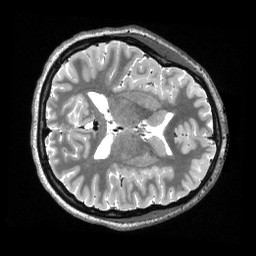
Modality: T2w
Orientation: axial
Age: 22
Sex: female
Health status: healthy
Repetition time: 3.2 s
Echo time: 0.563 s